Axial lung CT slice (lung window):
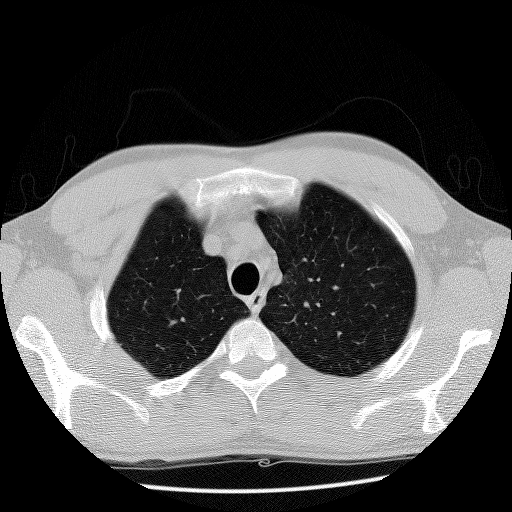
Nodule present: no